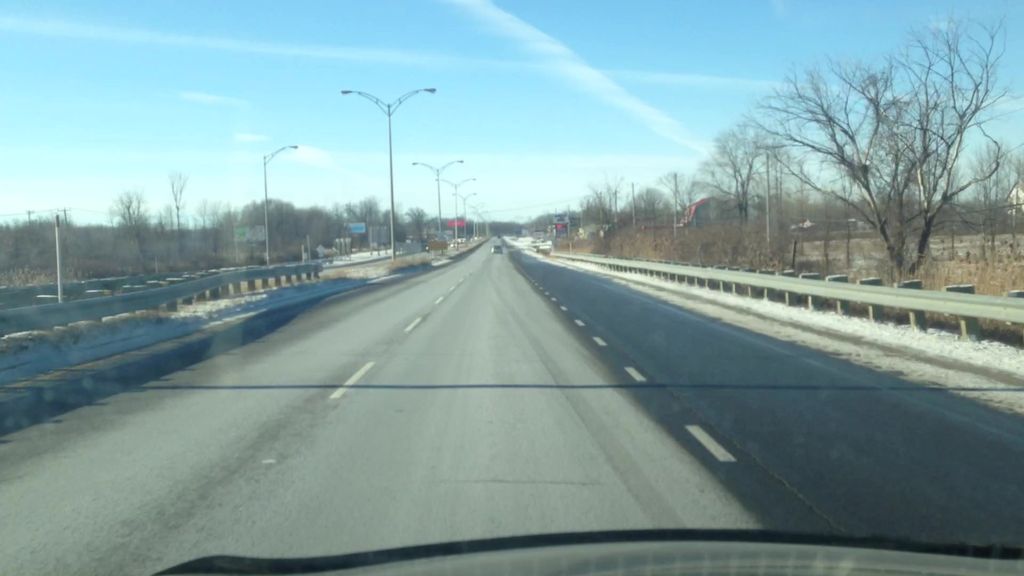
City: montreal